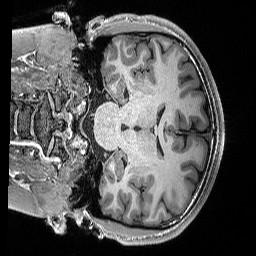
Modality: T1w
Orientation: coronal
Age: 18
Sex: male
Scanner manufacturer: siemens
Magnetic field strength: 3 T
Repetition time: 2.3 s
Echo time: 0.00298 s